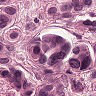
Metastatic tissue present: yes